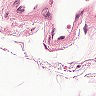
Metastatic tissue present: no